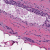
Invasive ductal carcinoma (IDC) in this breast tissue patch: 0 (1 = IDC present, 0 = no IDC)